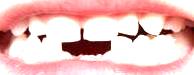
Condition: hypodontia